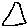
Label: triangle